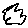
Label: cloud